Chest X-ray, PA view. Patient: 43 years old, sex M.
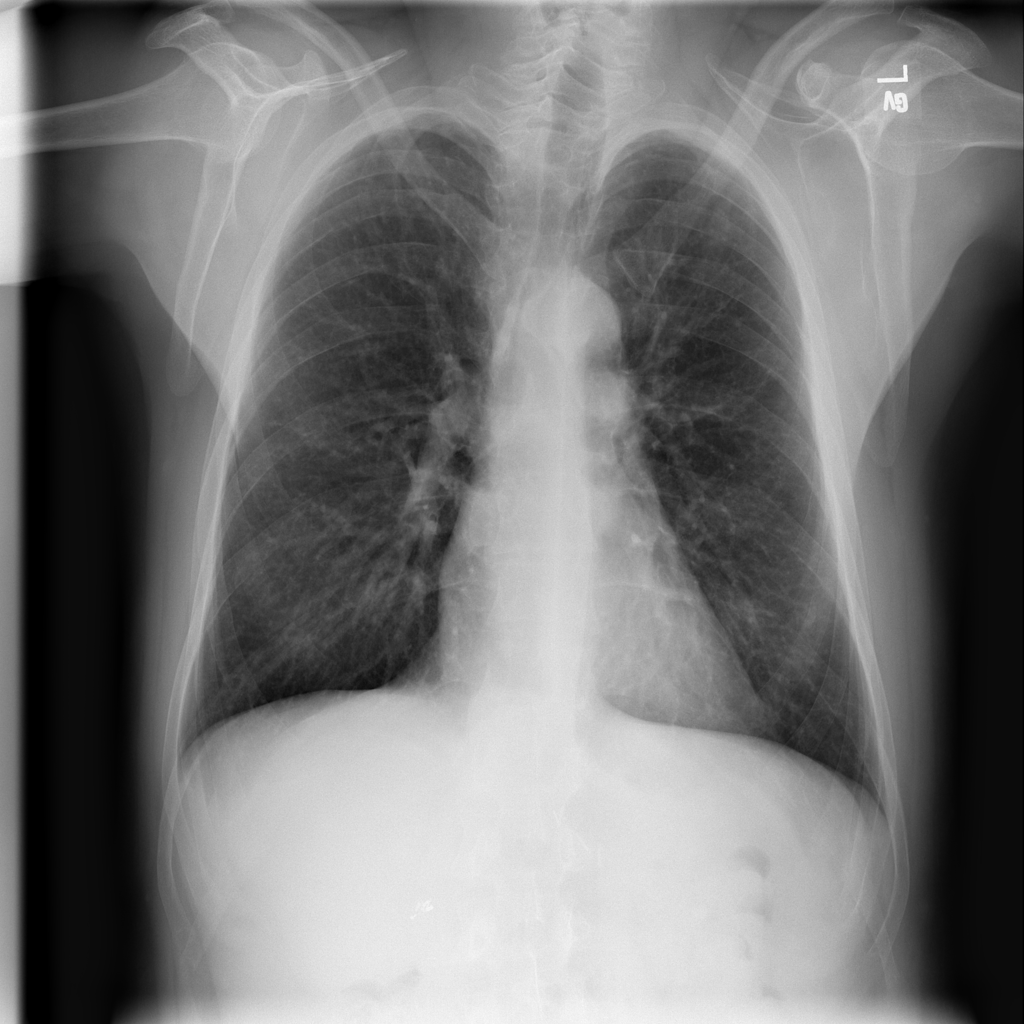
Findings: No Finding